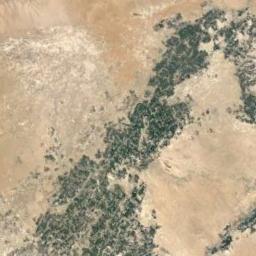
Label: desert